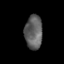
Tissue: skin
Cell type: Epithelial cells
Senescence score: 0.1832
Nuclear area (px): 586
Mean DAPI intensity: 95.898